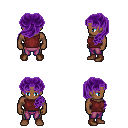
a pixel art fantasy rpg character, male body template, human, dark skin, maroon sleeveless shirt, magenta pants, purple princess hairstyle, brown shoes, four views (front, back, left, right), 2x2 character sprite sheet, small pixel art, hard edges, no anti-aliasing